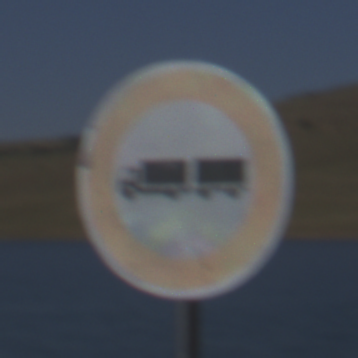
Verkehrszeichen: VerbotLastkraftwagenMitAnhaenger
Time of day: MorningAfternoon
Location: Outdoor (Nature)
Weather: Clear
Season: NotSpecified
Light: Natural